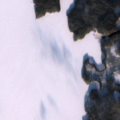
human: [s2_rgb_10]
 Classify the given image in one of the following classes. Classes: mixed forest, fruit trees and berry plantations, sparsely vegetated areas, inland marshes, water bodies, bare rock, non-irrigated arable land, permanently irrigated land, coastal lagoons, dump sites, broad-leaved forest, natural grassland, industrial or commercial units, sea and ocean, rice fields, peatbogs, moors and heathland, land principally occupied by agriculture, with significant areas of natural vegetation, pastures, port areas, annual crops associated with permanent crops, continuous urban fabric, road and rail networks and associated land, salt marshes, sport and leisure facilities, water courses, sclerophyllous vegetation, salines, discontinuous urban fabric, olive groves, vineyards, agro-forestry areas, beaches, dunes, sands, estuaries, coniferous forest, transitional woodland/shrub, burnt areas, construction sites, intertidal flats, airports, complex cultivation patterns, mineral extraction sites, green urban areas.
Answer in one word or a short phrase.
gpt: coniferous forest, water bodies